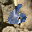
Label: 6